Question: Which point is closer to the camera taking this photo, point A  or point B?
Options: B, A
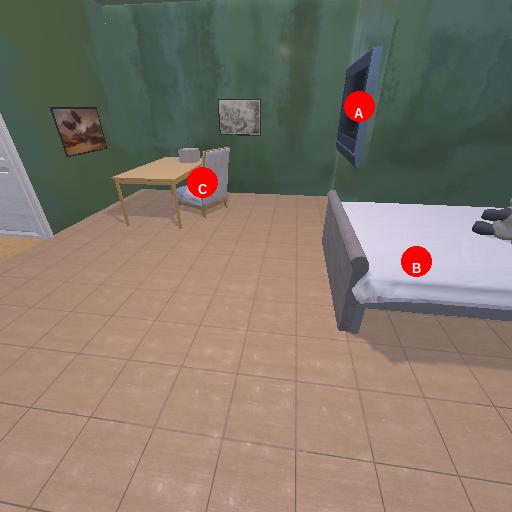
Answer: B